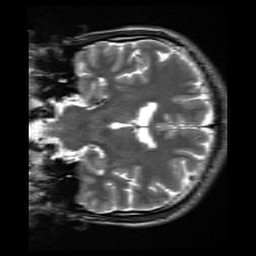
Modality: inplaneT2
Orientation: coronal
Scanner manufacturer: siemens
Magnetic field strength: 3 T
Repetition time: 7.02 s
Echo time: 0.069 s